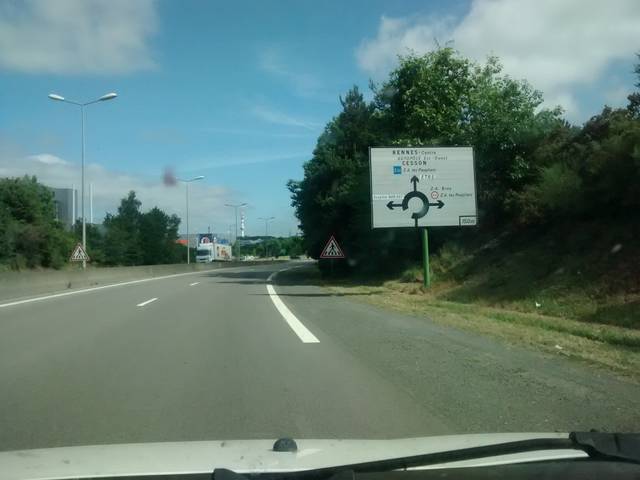
Region: France
Coordinates: 48.106, -1.615